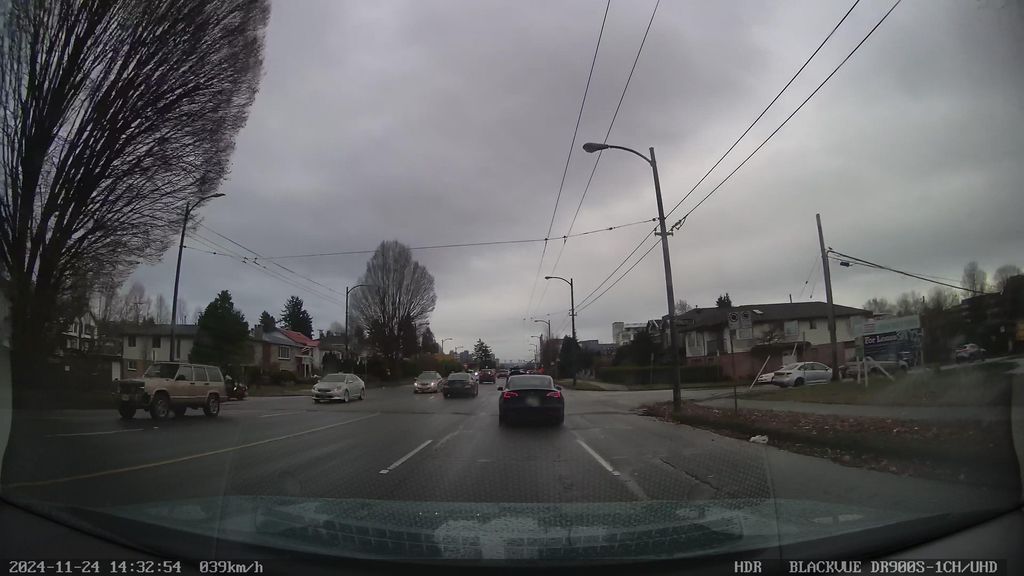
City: vancouver